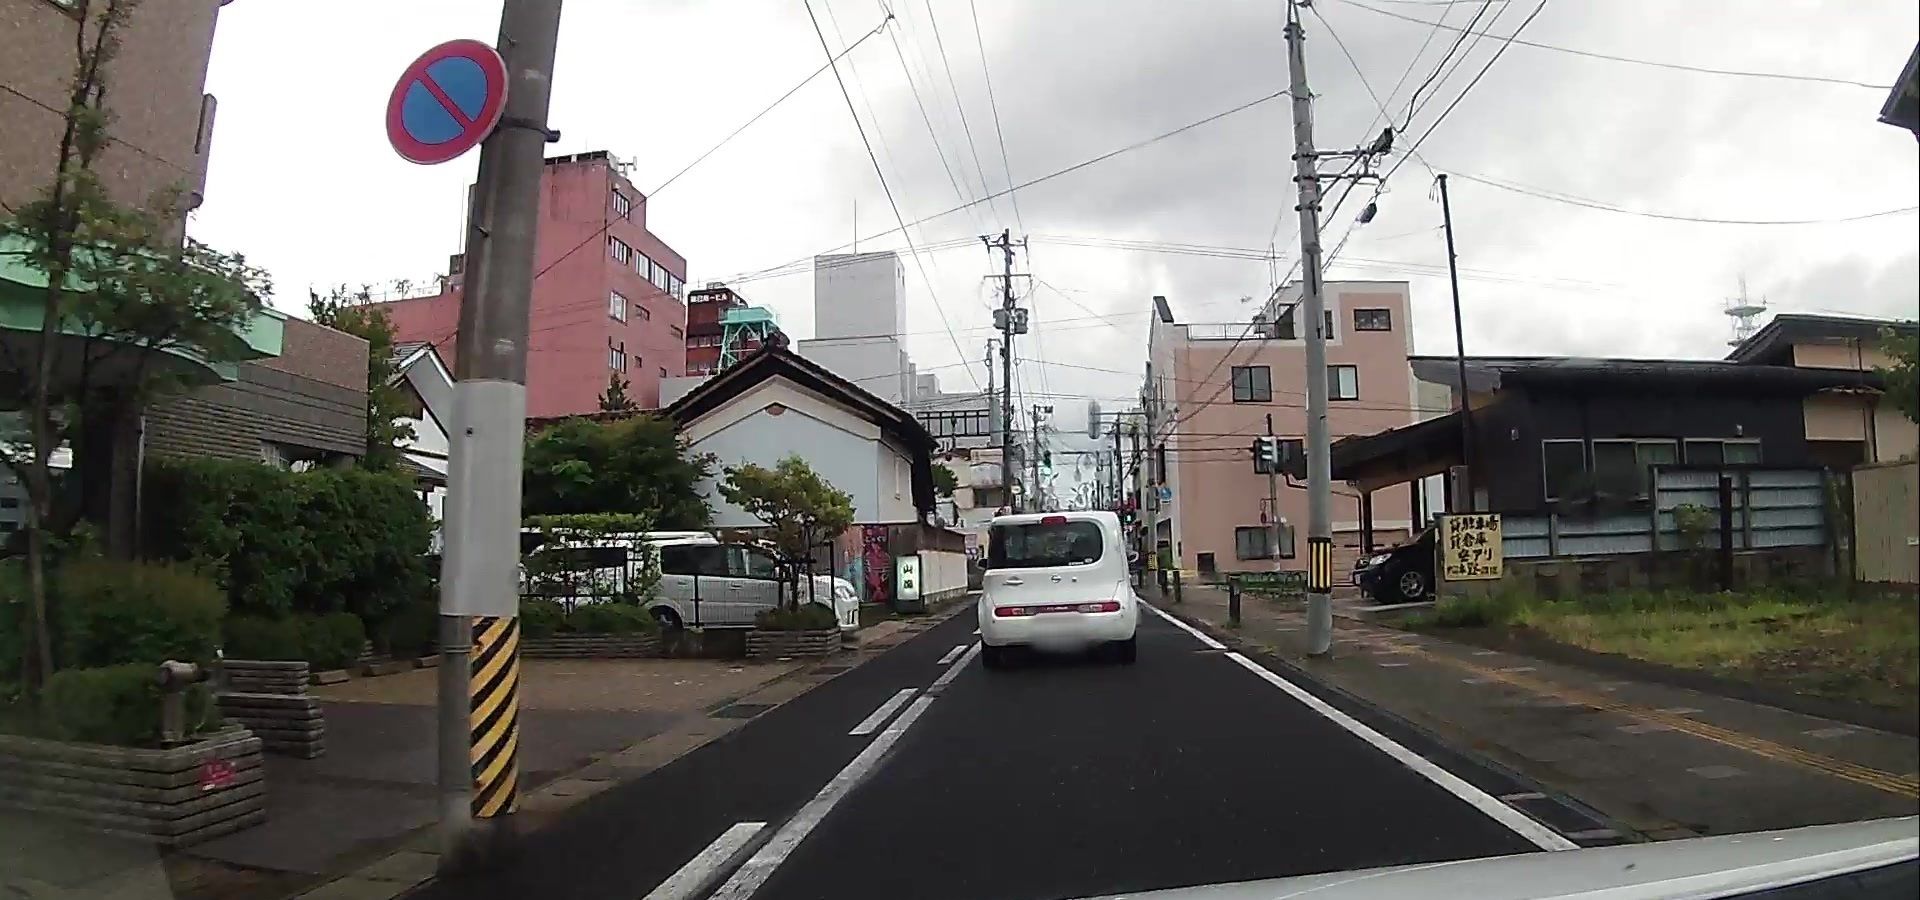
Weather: cloudy
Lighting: day
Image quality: good
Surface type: driving surface
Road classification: footway
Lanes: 1.0
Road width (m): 2
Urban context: urban centre
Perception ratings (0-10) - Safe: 3.69, Lively: 4.49, Beautiful: 7.8, Boring: 6.44, Depressing: 2.68, Wealthy: 1.86